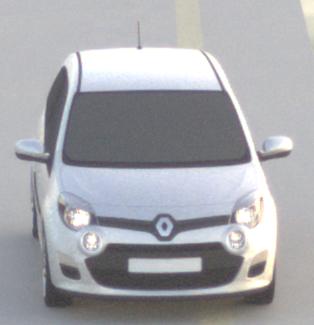
Make: Renault
Model: Twingo 1.2 LEV 16V 75
Detailed model: Twingo (II)
Model produced from: 2012/01
Model produced until: 2014/07
Doors: 3
Color: white
Road condition: dry road
Daytime: sunrise or sunset
Contrast: low contrast